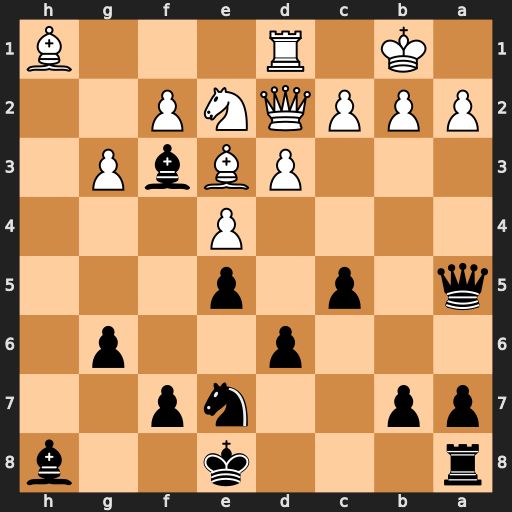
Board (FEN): r3k2b/pp2np2/3p2p1/q1p1p3/4P3/3PBbP1/PPPQNP2/1K1R3B
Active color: b
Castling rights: q
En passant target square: -
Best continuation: Qxd2 Rxd2 Bxh1